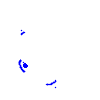
Particle: pion